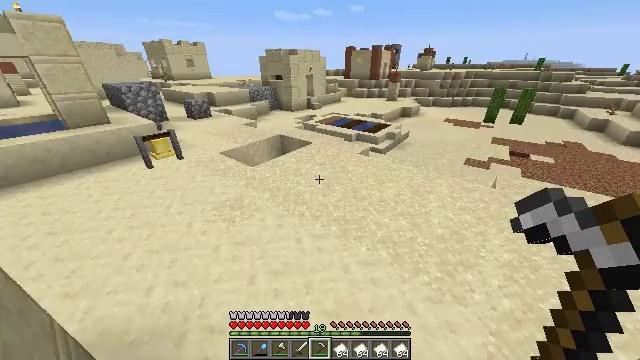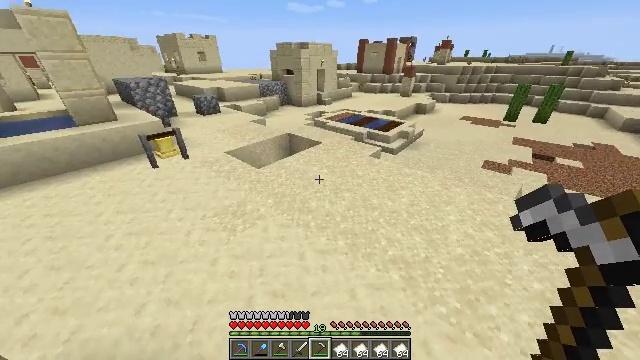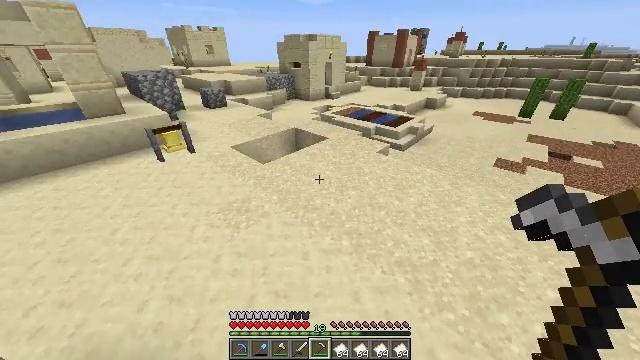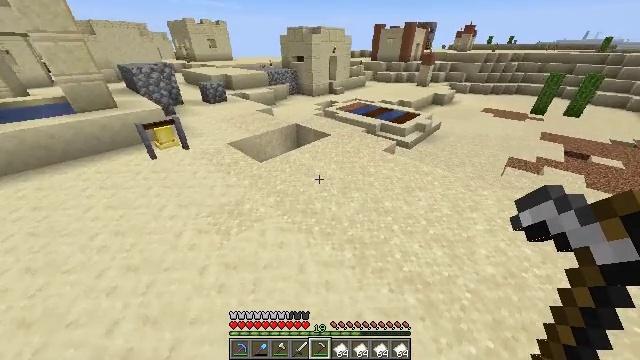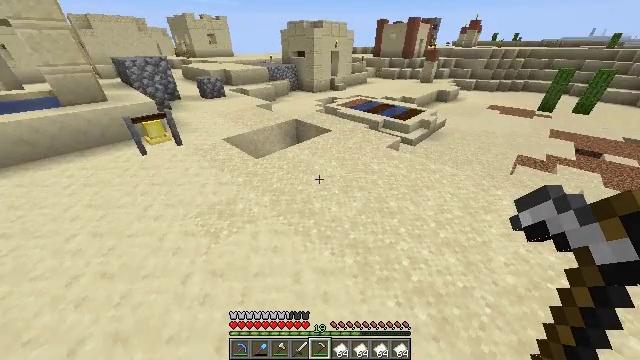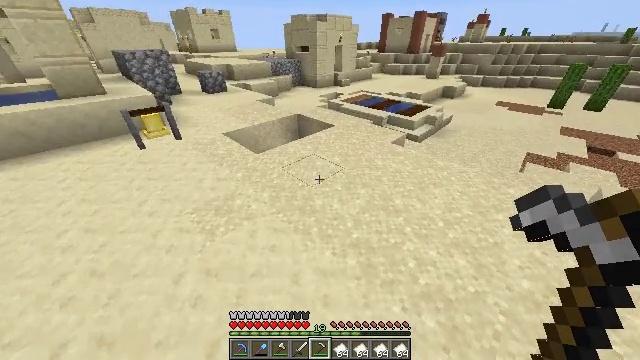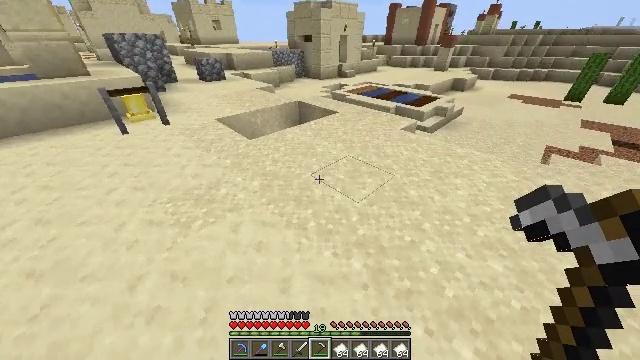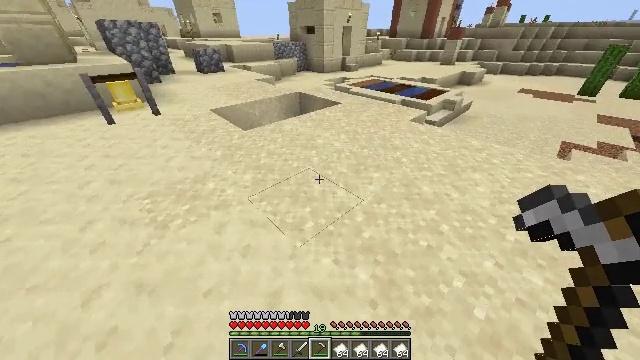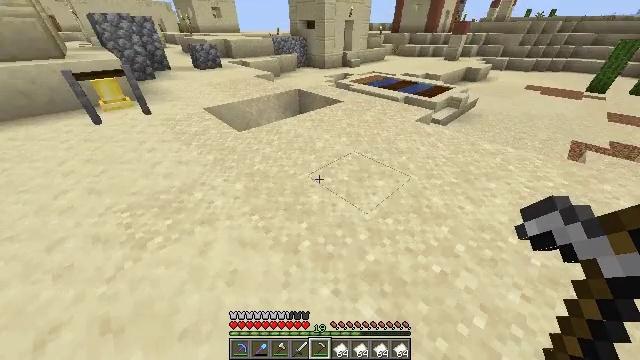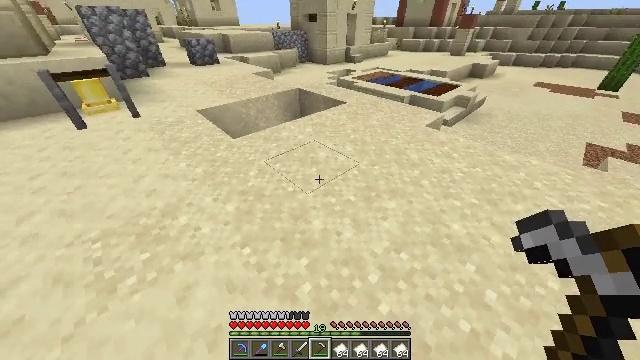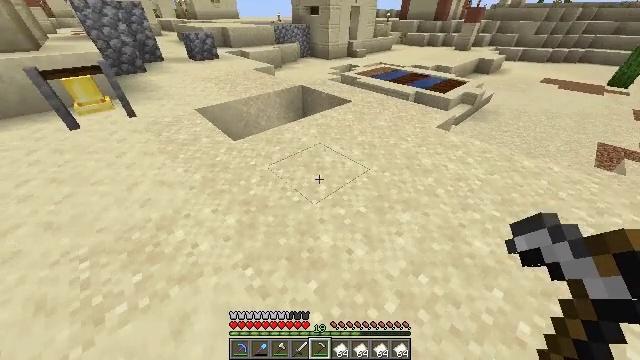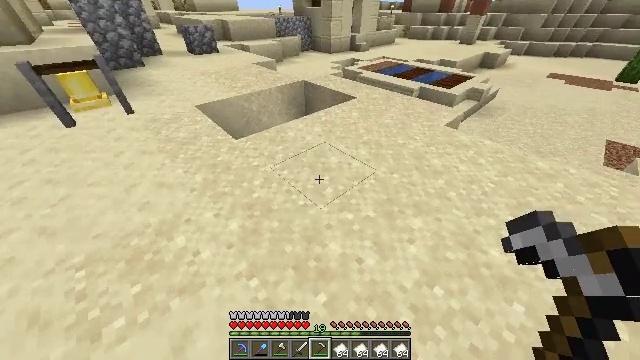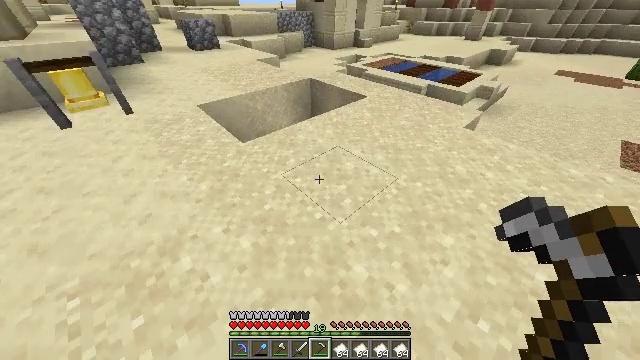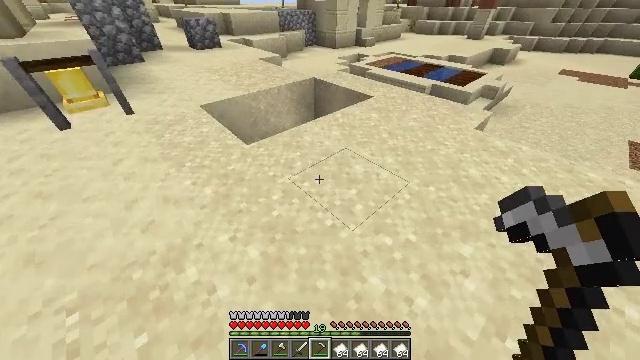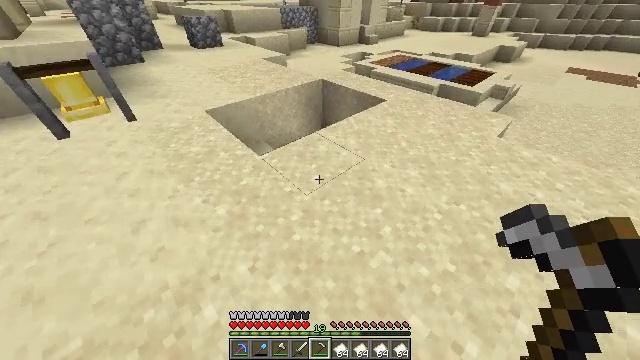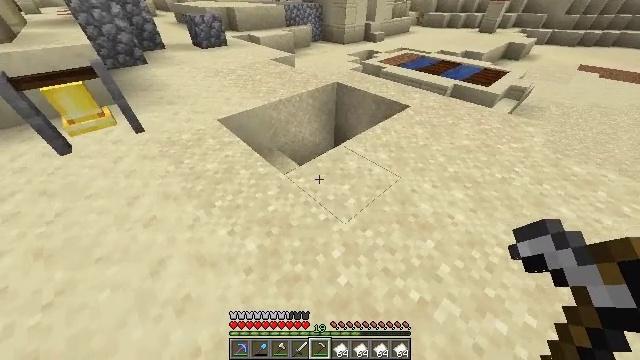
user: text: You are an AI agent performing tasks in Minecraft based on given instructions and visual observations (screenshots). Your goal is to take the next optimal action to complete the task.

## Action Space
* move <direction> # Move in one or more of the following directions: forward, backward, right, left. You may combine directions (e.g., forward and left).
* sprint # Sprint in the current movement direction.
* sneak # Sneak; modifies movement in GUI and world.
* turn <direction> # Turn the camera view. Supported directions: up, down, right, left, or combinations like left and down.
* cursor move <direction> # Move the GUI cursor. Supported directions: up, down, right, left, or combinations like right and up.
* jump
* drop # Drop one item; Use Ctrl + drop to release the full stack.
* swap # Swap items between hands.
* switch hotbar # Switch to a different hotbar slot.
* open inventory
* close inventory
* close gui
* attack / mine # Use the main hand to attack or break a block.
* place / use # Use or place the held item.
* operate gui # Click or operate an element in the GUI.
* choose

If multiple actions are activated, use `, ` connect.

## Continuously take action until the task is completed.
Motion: motion action
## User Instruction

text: Take down the acacia wall sign.
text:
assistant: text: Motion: move forward, sprint, turn left and down, jump
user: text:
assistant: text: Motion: move forward, sprint, turn left and down
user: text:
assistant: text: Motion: move forward, sprint, turn left
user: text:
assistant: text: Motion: move forward, sprint
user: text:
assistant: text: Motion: move forward, sprint
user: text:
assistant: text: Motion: move forward, sprint, turn left
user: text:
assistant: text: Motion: move forward, sprint
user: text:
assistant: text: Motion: move forward
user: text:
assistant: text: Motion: move forward and move left, turn down
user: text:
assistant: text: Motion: move forward and move left, turn down
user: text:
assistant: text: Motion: move forward and move left, turn down
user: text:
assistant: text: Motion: move forward and move left, turn down
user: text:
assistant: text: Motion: move forward and move left
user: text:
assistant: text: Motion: move forward and move left
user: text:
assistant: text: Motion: move forward and move left
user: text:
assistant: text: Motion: move forward and move left
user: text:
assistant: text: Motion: move forward and move left
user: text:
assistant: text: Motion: move forward and move left
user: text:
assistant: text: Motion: move forward and move left, turn right
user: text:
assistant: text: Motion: move forward and move left
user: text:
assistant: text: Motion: move forward and move left, turn right
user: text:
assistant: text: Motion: move forward and move left
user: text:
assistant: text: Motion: move forward
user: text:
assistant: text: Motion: move forward
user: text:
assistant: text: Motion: move forward
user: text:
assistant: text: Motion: move forward
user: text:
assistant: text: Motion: move forward, turn right and up
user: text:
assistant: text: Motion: move forward and move left, turn right and up
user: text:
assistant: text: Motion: move forward and move left, turn right and up
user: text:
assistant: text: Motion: move forward and move left, turn right and up